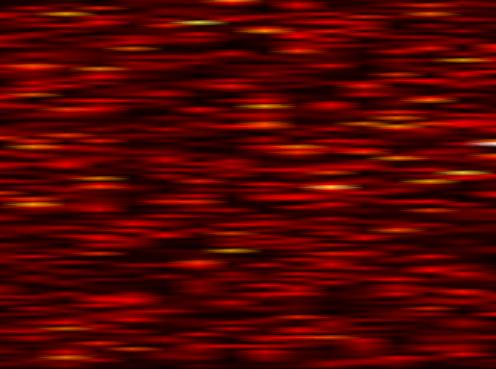
Label: OFDM